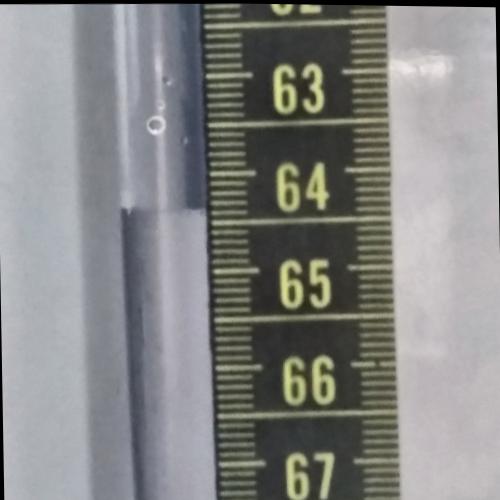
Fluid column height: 64.4 cm